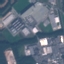
Label: Industrial